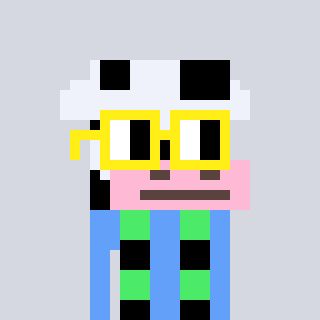
a pixel art character with square yellow glasses, a cow-shaped head and a blue-colored body on a cool background